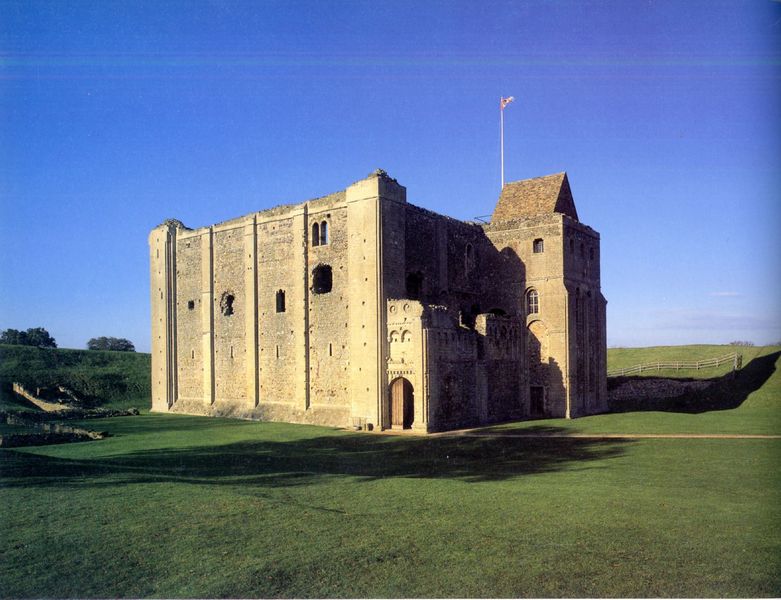
Titel: Castle Rising
Standort: (GB England Norfolk) (EU - GB - England - Norfolk)
Schlagwörter: blau, himmel, schatten, bäume, gelb, grün, landschaft, fenster, tür, dach, gebäude, gras, haus, rasen, schloss, weg, wiese, zaun, alt, architektur, stein, sonne, england, turm, fahne, leere, mauer, fahnenmast, grass, tor, foto, eingang, ruine, burg, palast, festung, löcher, photo, rosette, mittelalter, wall, ansitz, kastell, castell, robust, photgrapie